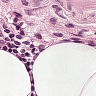
Metastatic tissue present: no